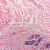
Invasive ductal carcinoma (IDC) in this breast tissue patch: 0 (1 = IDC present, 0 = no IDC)